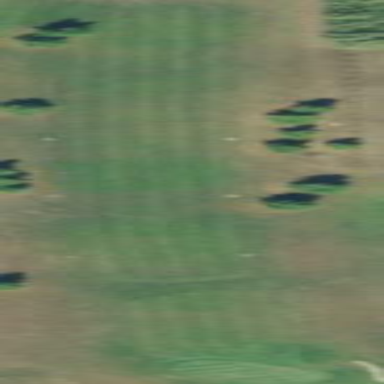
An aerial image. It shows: Scenic golf fairway.